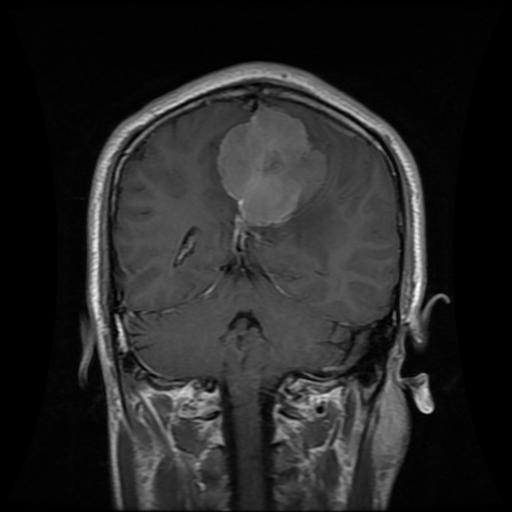
Label: meningioma